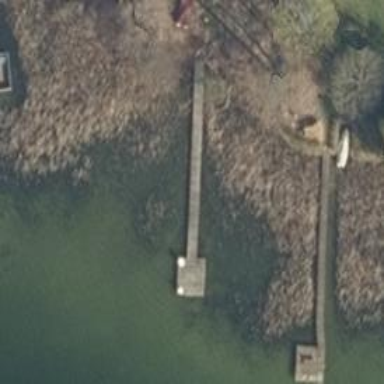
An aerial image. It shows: Man-made pier.